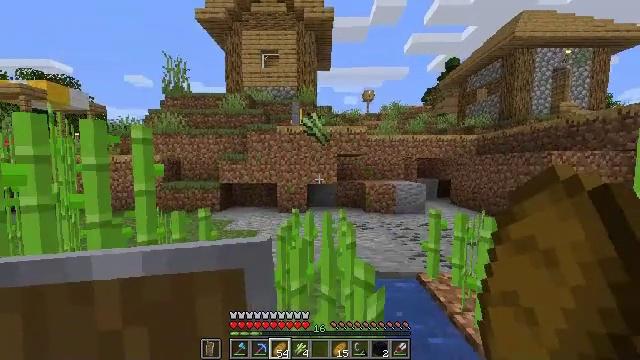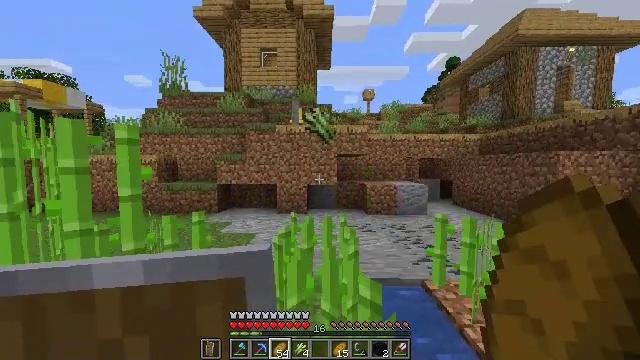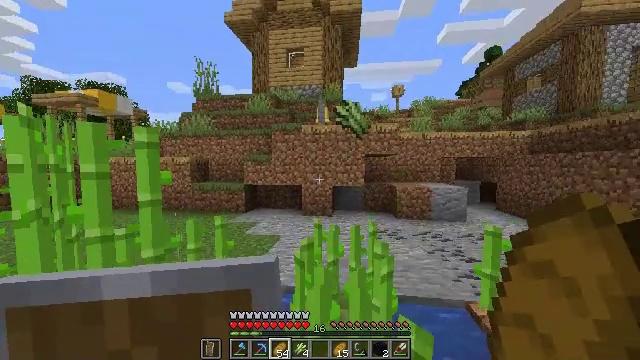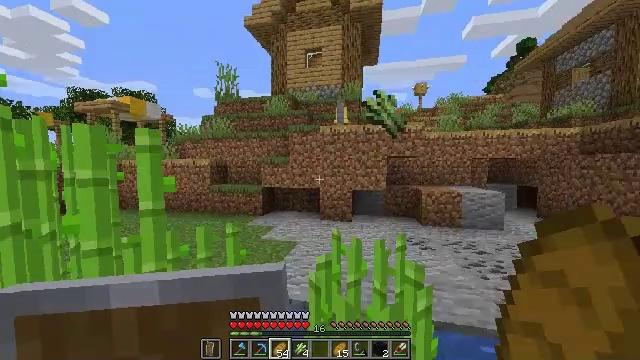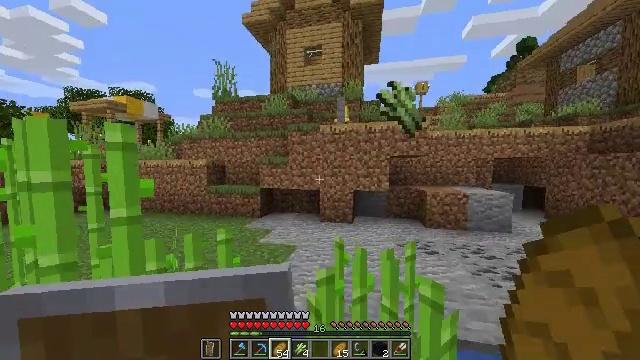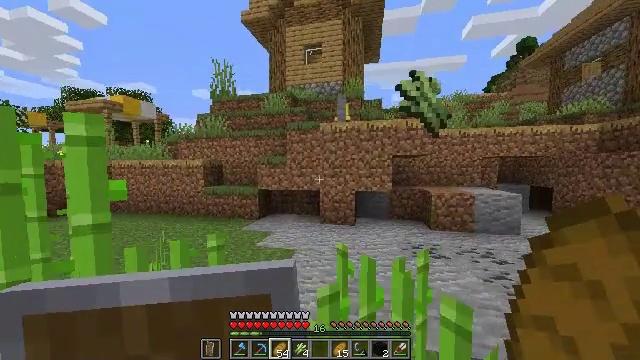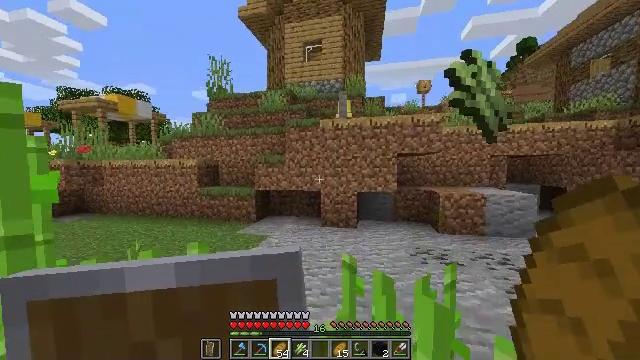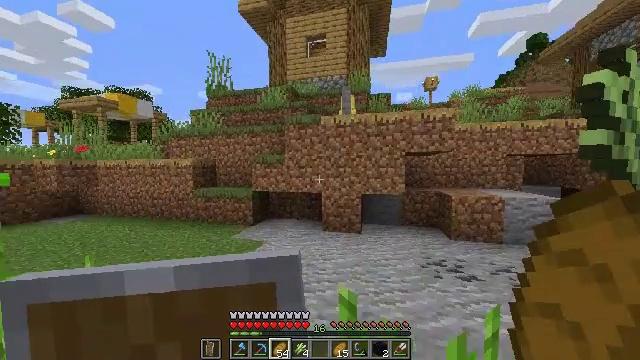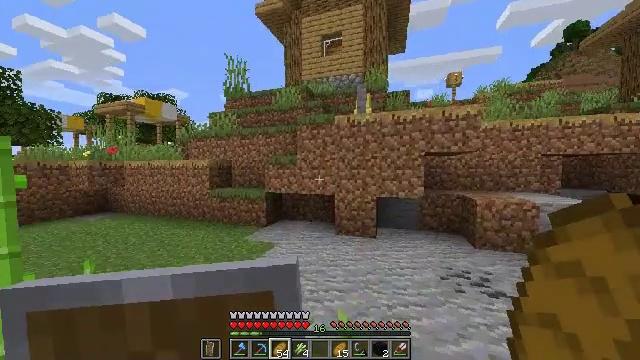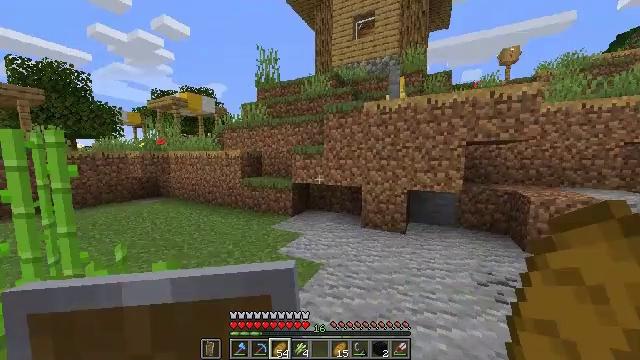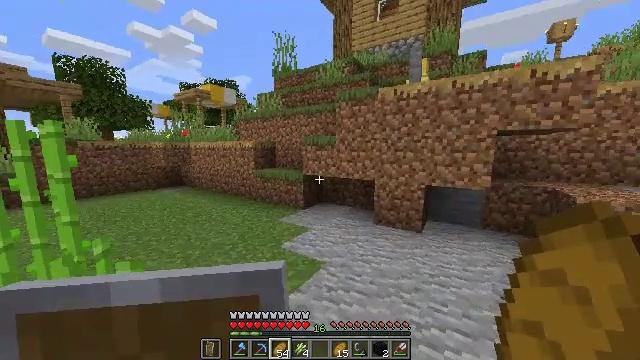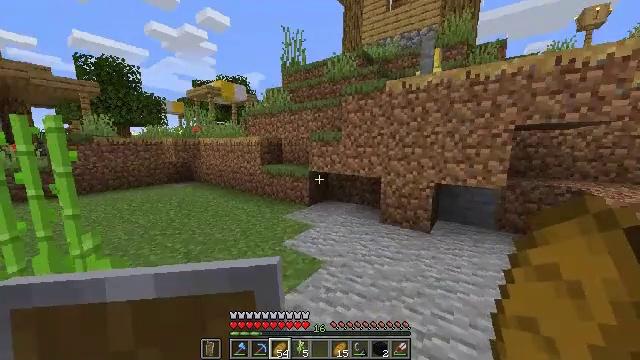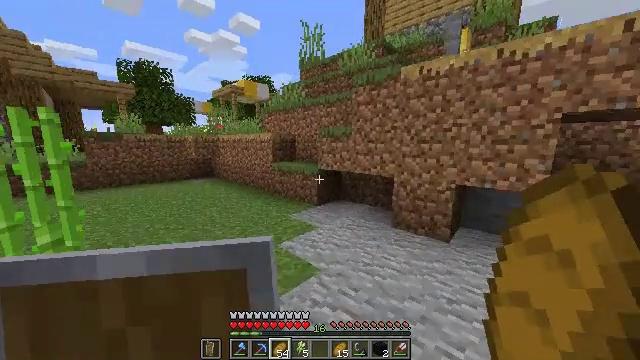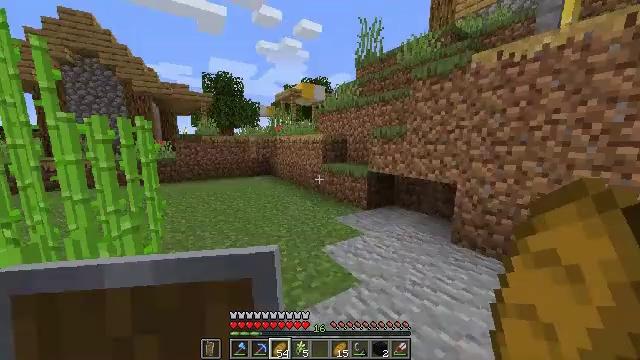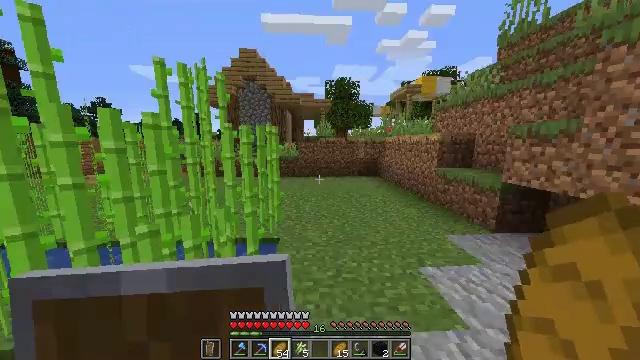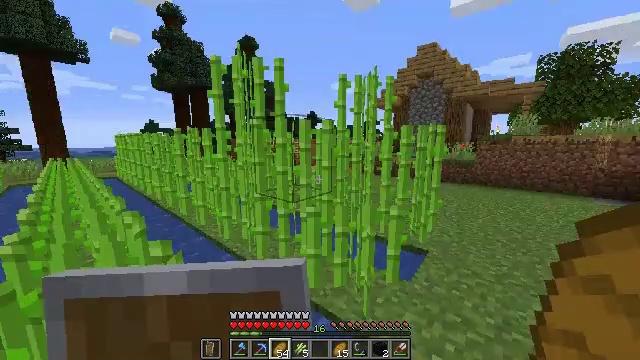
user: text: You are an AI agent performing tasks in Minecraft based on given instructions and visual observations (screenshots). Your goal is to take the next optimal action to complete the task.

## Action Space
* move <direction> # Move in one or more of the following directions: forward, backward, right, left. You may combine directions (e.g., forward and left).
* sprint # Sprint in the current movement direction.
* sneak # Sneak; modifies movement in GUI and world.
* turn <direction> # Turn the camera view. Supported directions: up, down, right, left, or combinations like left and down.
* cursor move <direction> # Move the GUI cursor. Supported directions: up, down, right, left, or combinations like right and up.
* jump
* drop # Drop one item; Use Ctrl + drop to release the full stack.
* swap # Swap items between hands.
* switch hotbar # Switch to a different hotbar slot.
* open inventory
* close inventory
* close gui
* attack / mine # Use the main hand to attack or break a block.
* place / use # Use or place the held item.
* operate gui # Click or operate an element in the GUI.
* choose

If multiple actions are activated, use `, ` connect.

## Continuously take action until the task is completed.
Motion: motion action
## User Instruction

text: Break the sugar cane.
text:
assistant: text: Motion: move forward, sprint, attack / mine
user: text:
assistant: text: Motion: move forward, sprint, turn left
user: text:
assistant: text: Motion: move forward, sprint, turn left
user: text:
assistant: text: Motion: move forward, sprint
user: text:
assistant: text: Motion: move forward, sprint
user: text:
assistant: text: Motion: move forward, sprint
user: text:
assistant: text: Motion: move forward and move right, sprint, turn left
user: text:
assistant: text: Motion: move forward and move right, turn left
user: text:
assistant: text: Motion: move forward and move right, turn left and down
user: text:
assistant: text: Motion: move forward and move right, turn left and down
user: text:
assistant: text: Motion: move forward and move right, turn left and down
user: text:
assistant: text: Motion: move forward and move right, turn left
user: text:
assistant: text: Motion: move forward and move right, turn left
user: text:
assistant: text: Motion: move forward and move right, turn left
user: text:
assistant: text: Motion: move forward and move right, turn left
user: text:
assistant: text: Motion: move forward and move right, turn left and up
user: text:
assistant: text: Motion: move forward and move right
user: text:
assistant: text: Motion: move forward and move right
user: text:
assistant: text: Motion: move forward and move right
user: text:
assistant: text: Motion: move forward and move right, turn left
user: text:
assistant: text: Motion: move forward and move right, turn left
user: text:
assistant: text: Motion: move forward and move right, turn left
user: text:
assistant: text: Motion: move forward, turn left
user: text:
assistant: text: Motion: turn left
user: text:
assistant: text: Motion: no_op
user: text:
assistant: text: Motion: no_op
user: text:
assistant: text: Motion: no_op
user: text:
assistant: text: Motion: turn left
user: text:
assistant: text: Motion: turn left
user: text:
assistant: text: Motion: no_op